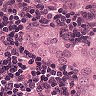
Metastatic tissue present: yes